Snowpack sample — Buffalo Mountain, Silverthorne, Colorado, USA (1/25/25, 10:11 AM MST)
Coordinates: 39.6222, -106.1139
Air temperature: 22 °F
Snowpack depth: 110 cm
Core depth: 40 cm
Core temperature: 46.4 °F
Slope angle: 12°, slope face: 102°
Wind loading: high
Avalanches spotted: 0
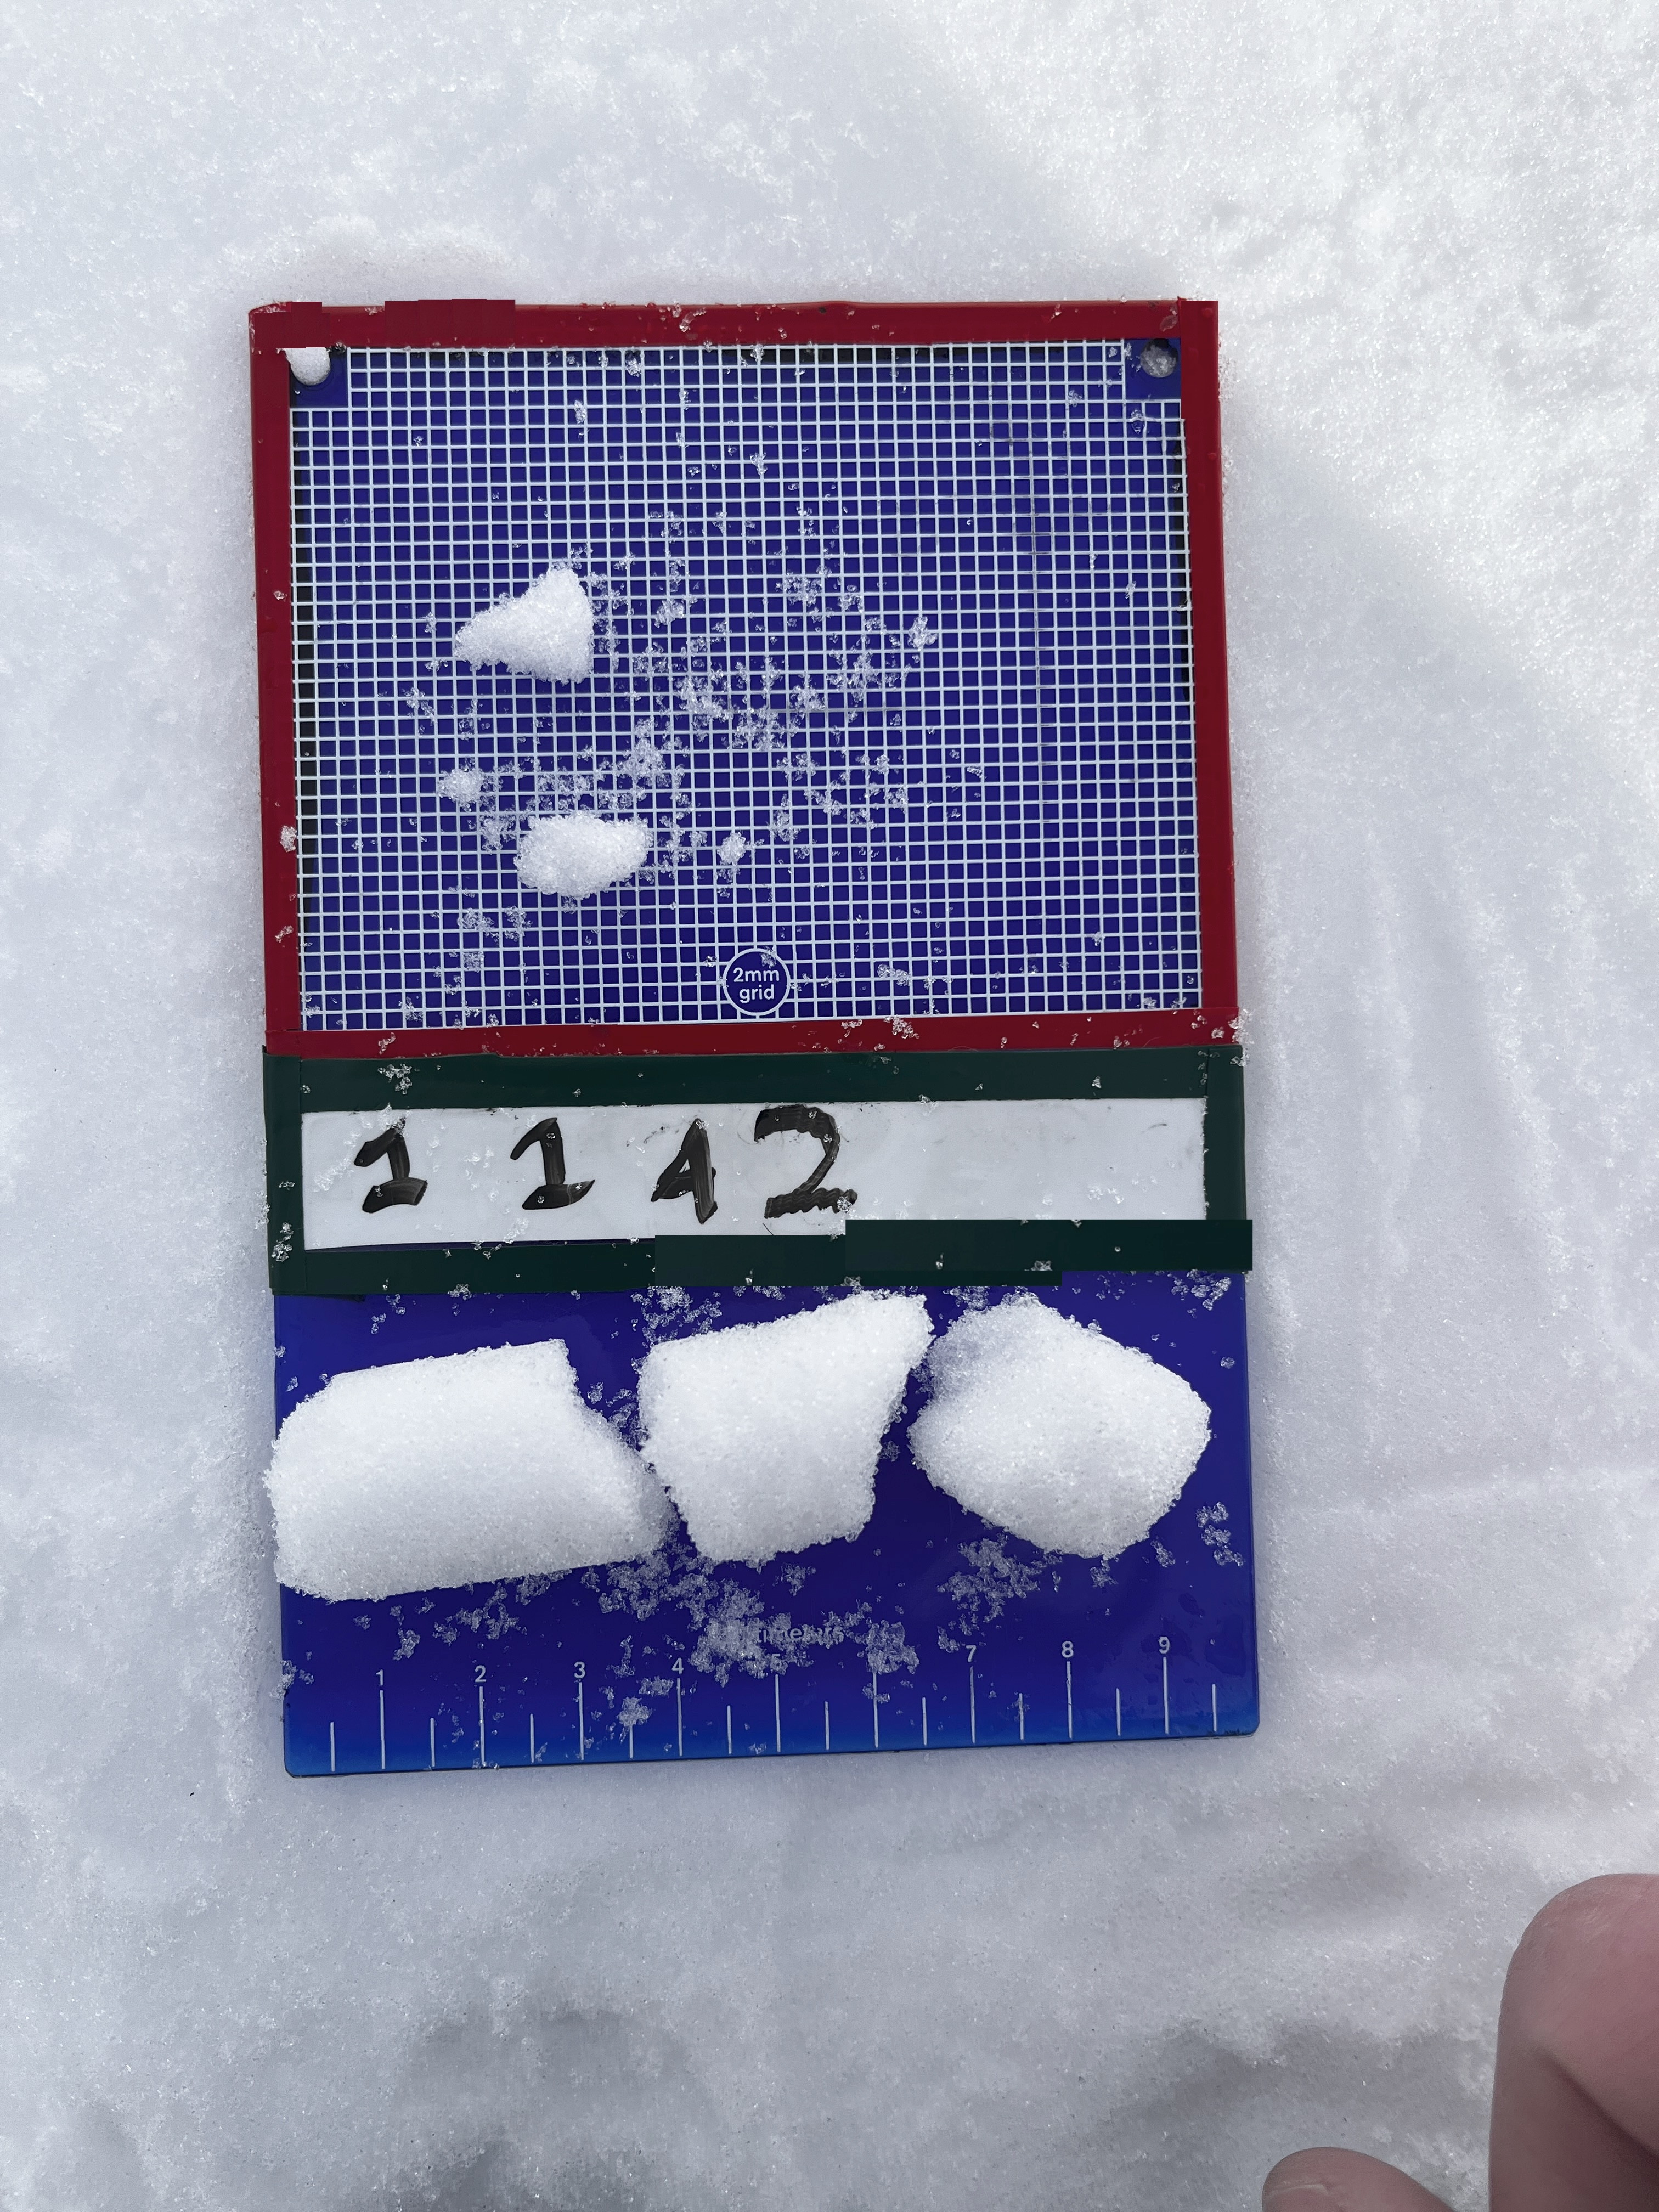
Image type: crystal_card
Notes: No avalanches nearby, collected on the outskirts of a fire break 15 meters from the treeline, on way to Buffalo and Red Mountain